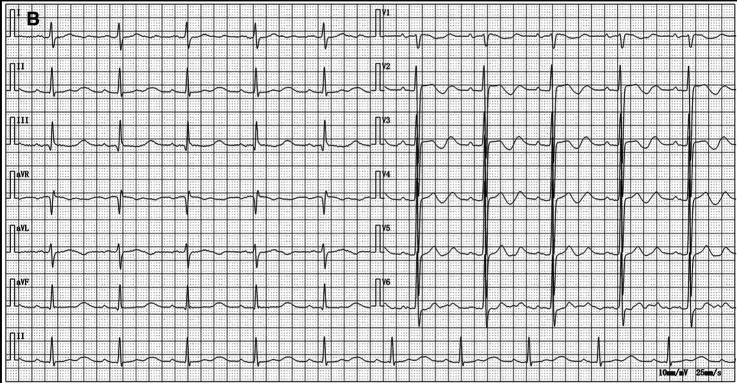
Electrocardiograms before amiodarone administration (2021.09.02), at the onset of organ damage (2023.08.13), and 1 week after discontinuation of the amiodarone (2023.08.21). (B) Electrocardiogram at the onset of organ damage shows sinus bradycardia; prolonged PR interval; widened P wave suggesting possible intra-atrial block; high voltage of left ventricular; increased U wave.
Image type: electrography (ekg)